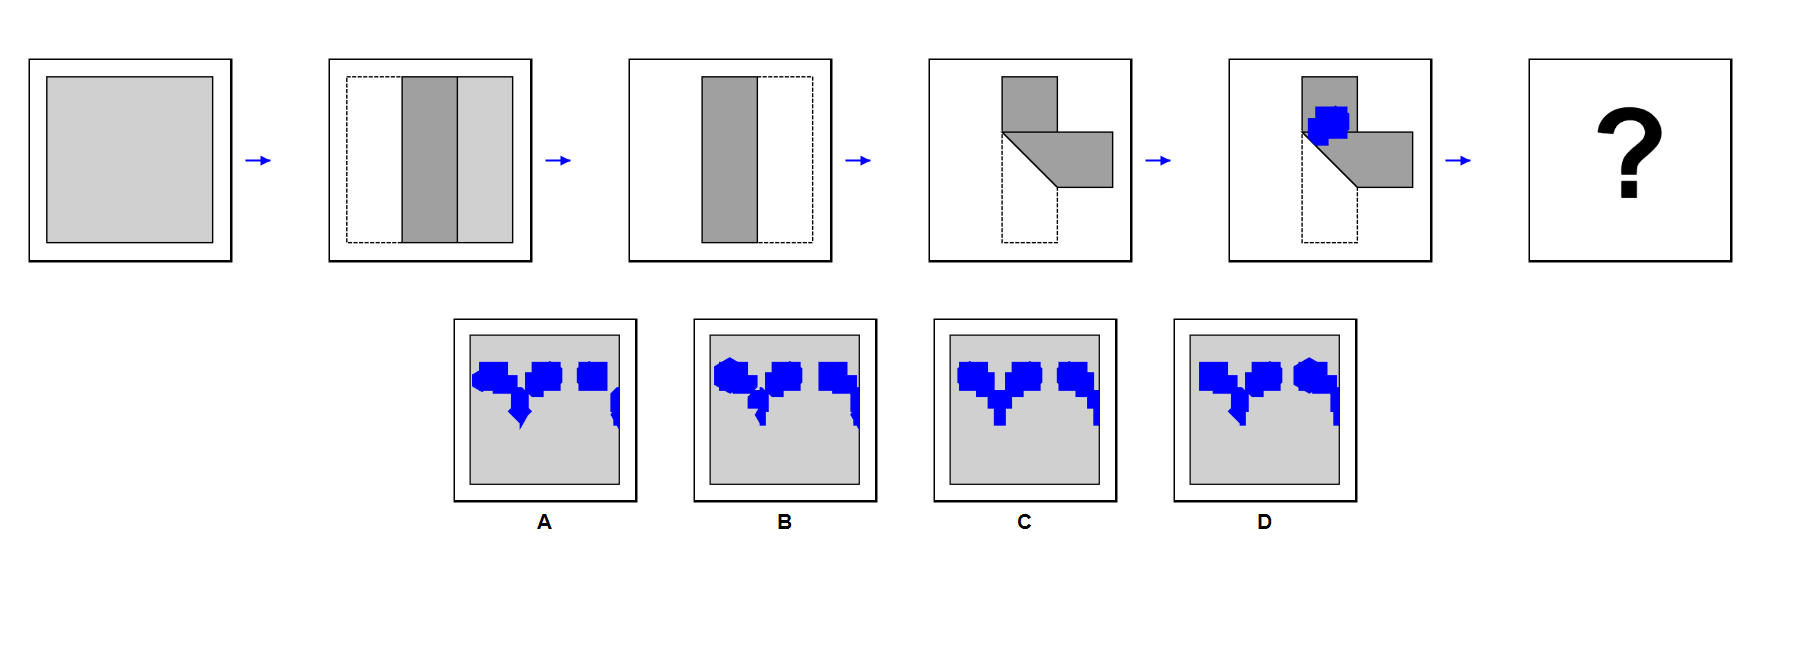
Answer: C